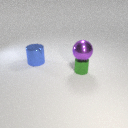
small green metal cylinder in front of large blue metal cylinder